Question: I want to plot a bar chart in Matlab with (1) log-scale for x-axis and (2)bars in same width. But with the code below, the width of the bars are different. Can any one help? Many thanks!
'''
xdata = [0.01 0.018 0.032 0.056 0.1 0.18 0.32 0.56 1 1.8 3.2 5.6 10];
ydata = [1.3 1.6 1.5 1.2 1.0 3.5 0.6 3.1 1.6 1.9 1.7 0.3 0.4];
bar(xdata,ydata);
set(gca,'XScale','log');
'''

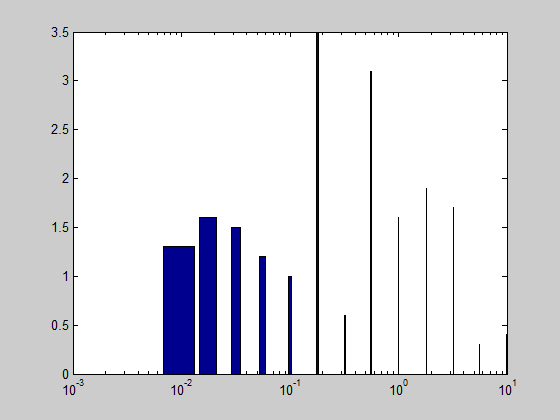
Answer: Instead of plotting 'xdata' on a log scale, plot the log of 'xdata' on a linear scale. Then modify labels to reflect the linear value (not the used log value).
'''
xdata = [0.01 0.018 0.032 0.056 0.1 0.18 0.32 0.56 1 1.8 3.2 5.6 10];
ydata = [1.3 1.6 1.5 1.2 1.0 3.5 0.6 3.1 1.6 1.9 1.7 0.3 0.4];
bar(log10(xdata),ydata);
set(gca,'Xtick',-3:1); %// adjust manually; values in log scale
set(gca,'Xticklabel',10.^get(gca,'Xtick')); %// use labels with linear values
'''